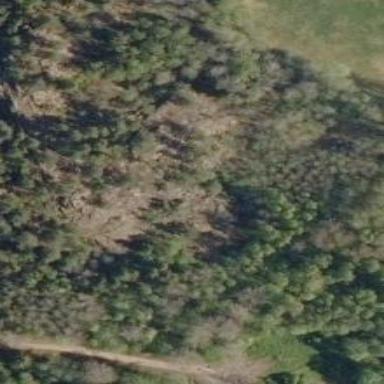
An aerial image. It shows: Natural cliff.